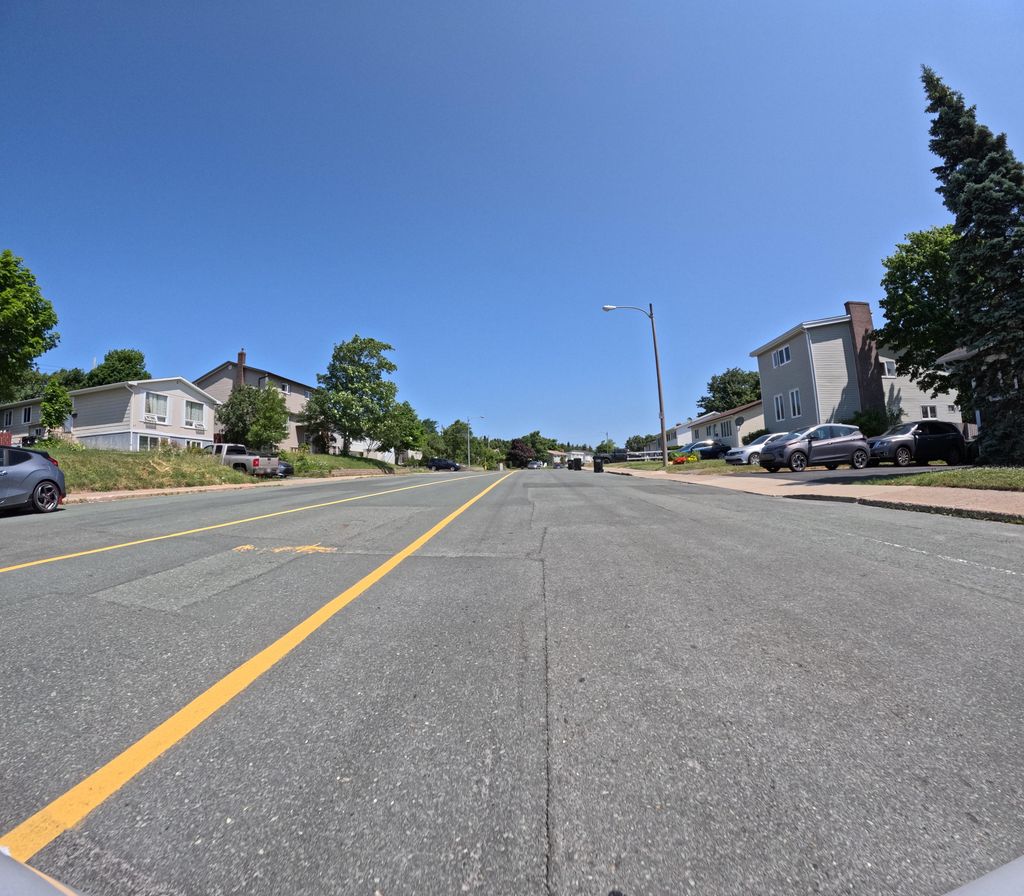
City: st_johns